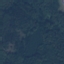
Land use / land cover class: Forest